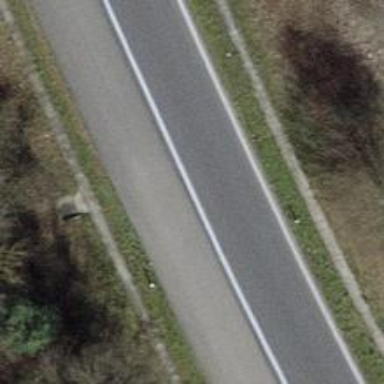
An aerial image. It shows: Motorway link.